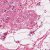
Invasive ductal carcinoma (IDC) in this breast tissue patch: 0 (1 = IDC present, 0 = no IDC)